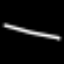
Label: line